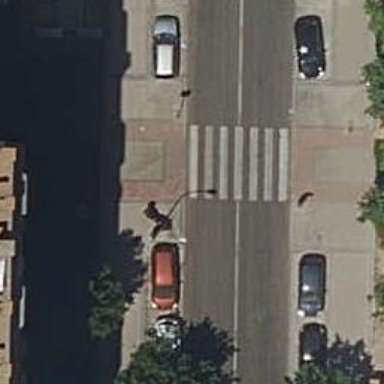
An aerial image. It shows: Marked road crossing.